Question: Is it possible to reproduce this image using only CSS?

I want to apply this to my menu, so the brown background appears on 'hover' instance
I don't know how to do this, I only have;
'''
.menu li a:hover{
display:block;
background:#1a0000;
padding:6px 4px;
}
'''
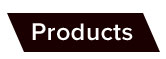
Answer: 'skew' a parent element ('li' in this example) and its child elements:

'''
nav ul {
padding: 0;
display: flex;
list-style: none;
}
nav li {
transition: background 0.3s, color 0.3s;
transform: skew(20deg); /* SKEW */
}
nav li a {
display: block; /* block or inline-block is needed */
text-decoration: none;
padding: 5px 10px;
font: 30px/1 sans-serif;
transform: skew(-20deg); /* UNSKEW */
color: inherit;
}
nav li.active,
nav li:hover {
background: #000;
color: #fff;
}
'''
'''
<nav>
<ul>
<li><a href="#">Home</a></li>
<li class="active"><a href="#">Products</a></li>
<li><a href="#">Contact</a></li>
</ul>
</nav>
'''